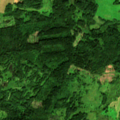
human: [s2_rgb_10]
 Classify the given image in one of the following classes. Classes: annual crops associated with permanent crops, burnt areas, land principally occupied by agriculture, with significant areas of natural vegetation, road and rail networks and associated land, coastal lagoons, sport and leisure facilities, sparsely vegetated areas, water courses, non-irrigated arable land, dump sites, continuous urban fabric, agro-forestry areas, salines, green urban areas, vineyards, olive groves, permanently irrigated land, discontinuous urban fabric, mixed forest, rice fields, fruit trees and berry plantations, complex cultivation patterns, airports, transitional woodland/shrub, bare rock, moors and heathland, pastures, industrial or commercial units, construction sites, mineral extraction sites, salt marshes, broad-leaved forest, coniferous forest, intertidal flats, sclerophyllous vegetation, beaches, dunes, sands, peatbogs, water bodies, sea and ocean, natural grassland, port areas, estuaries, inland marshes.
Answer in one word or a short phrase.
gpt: pastures, land principally occupied by agriculture, with significant areas of natural vegetation, broad-leaved forest, mixed forest, transitional woodland/shrub